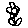
Label: flower